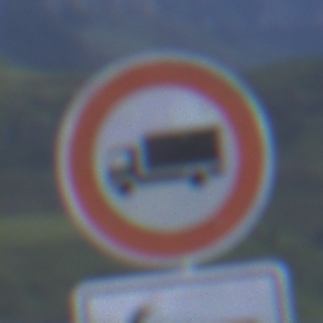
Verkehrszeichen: VerbotFuerKraftfahrzeugeUeberDreiKommaFuenfTonnen
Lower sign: RichtungsangabeDurchPfeile1
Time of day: SunriseSunset
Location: Outdoor (Nature)
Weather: PartlyCloudy
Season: NotSpecified
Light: Natural